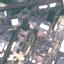
Land use / land cover: Industrial